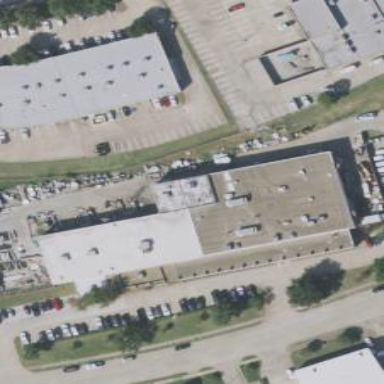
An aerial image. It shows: Commercial building.